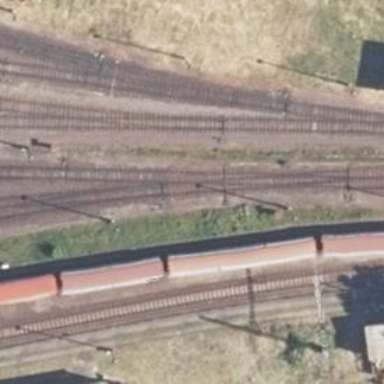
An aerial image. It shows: Railway switch.